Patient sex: M
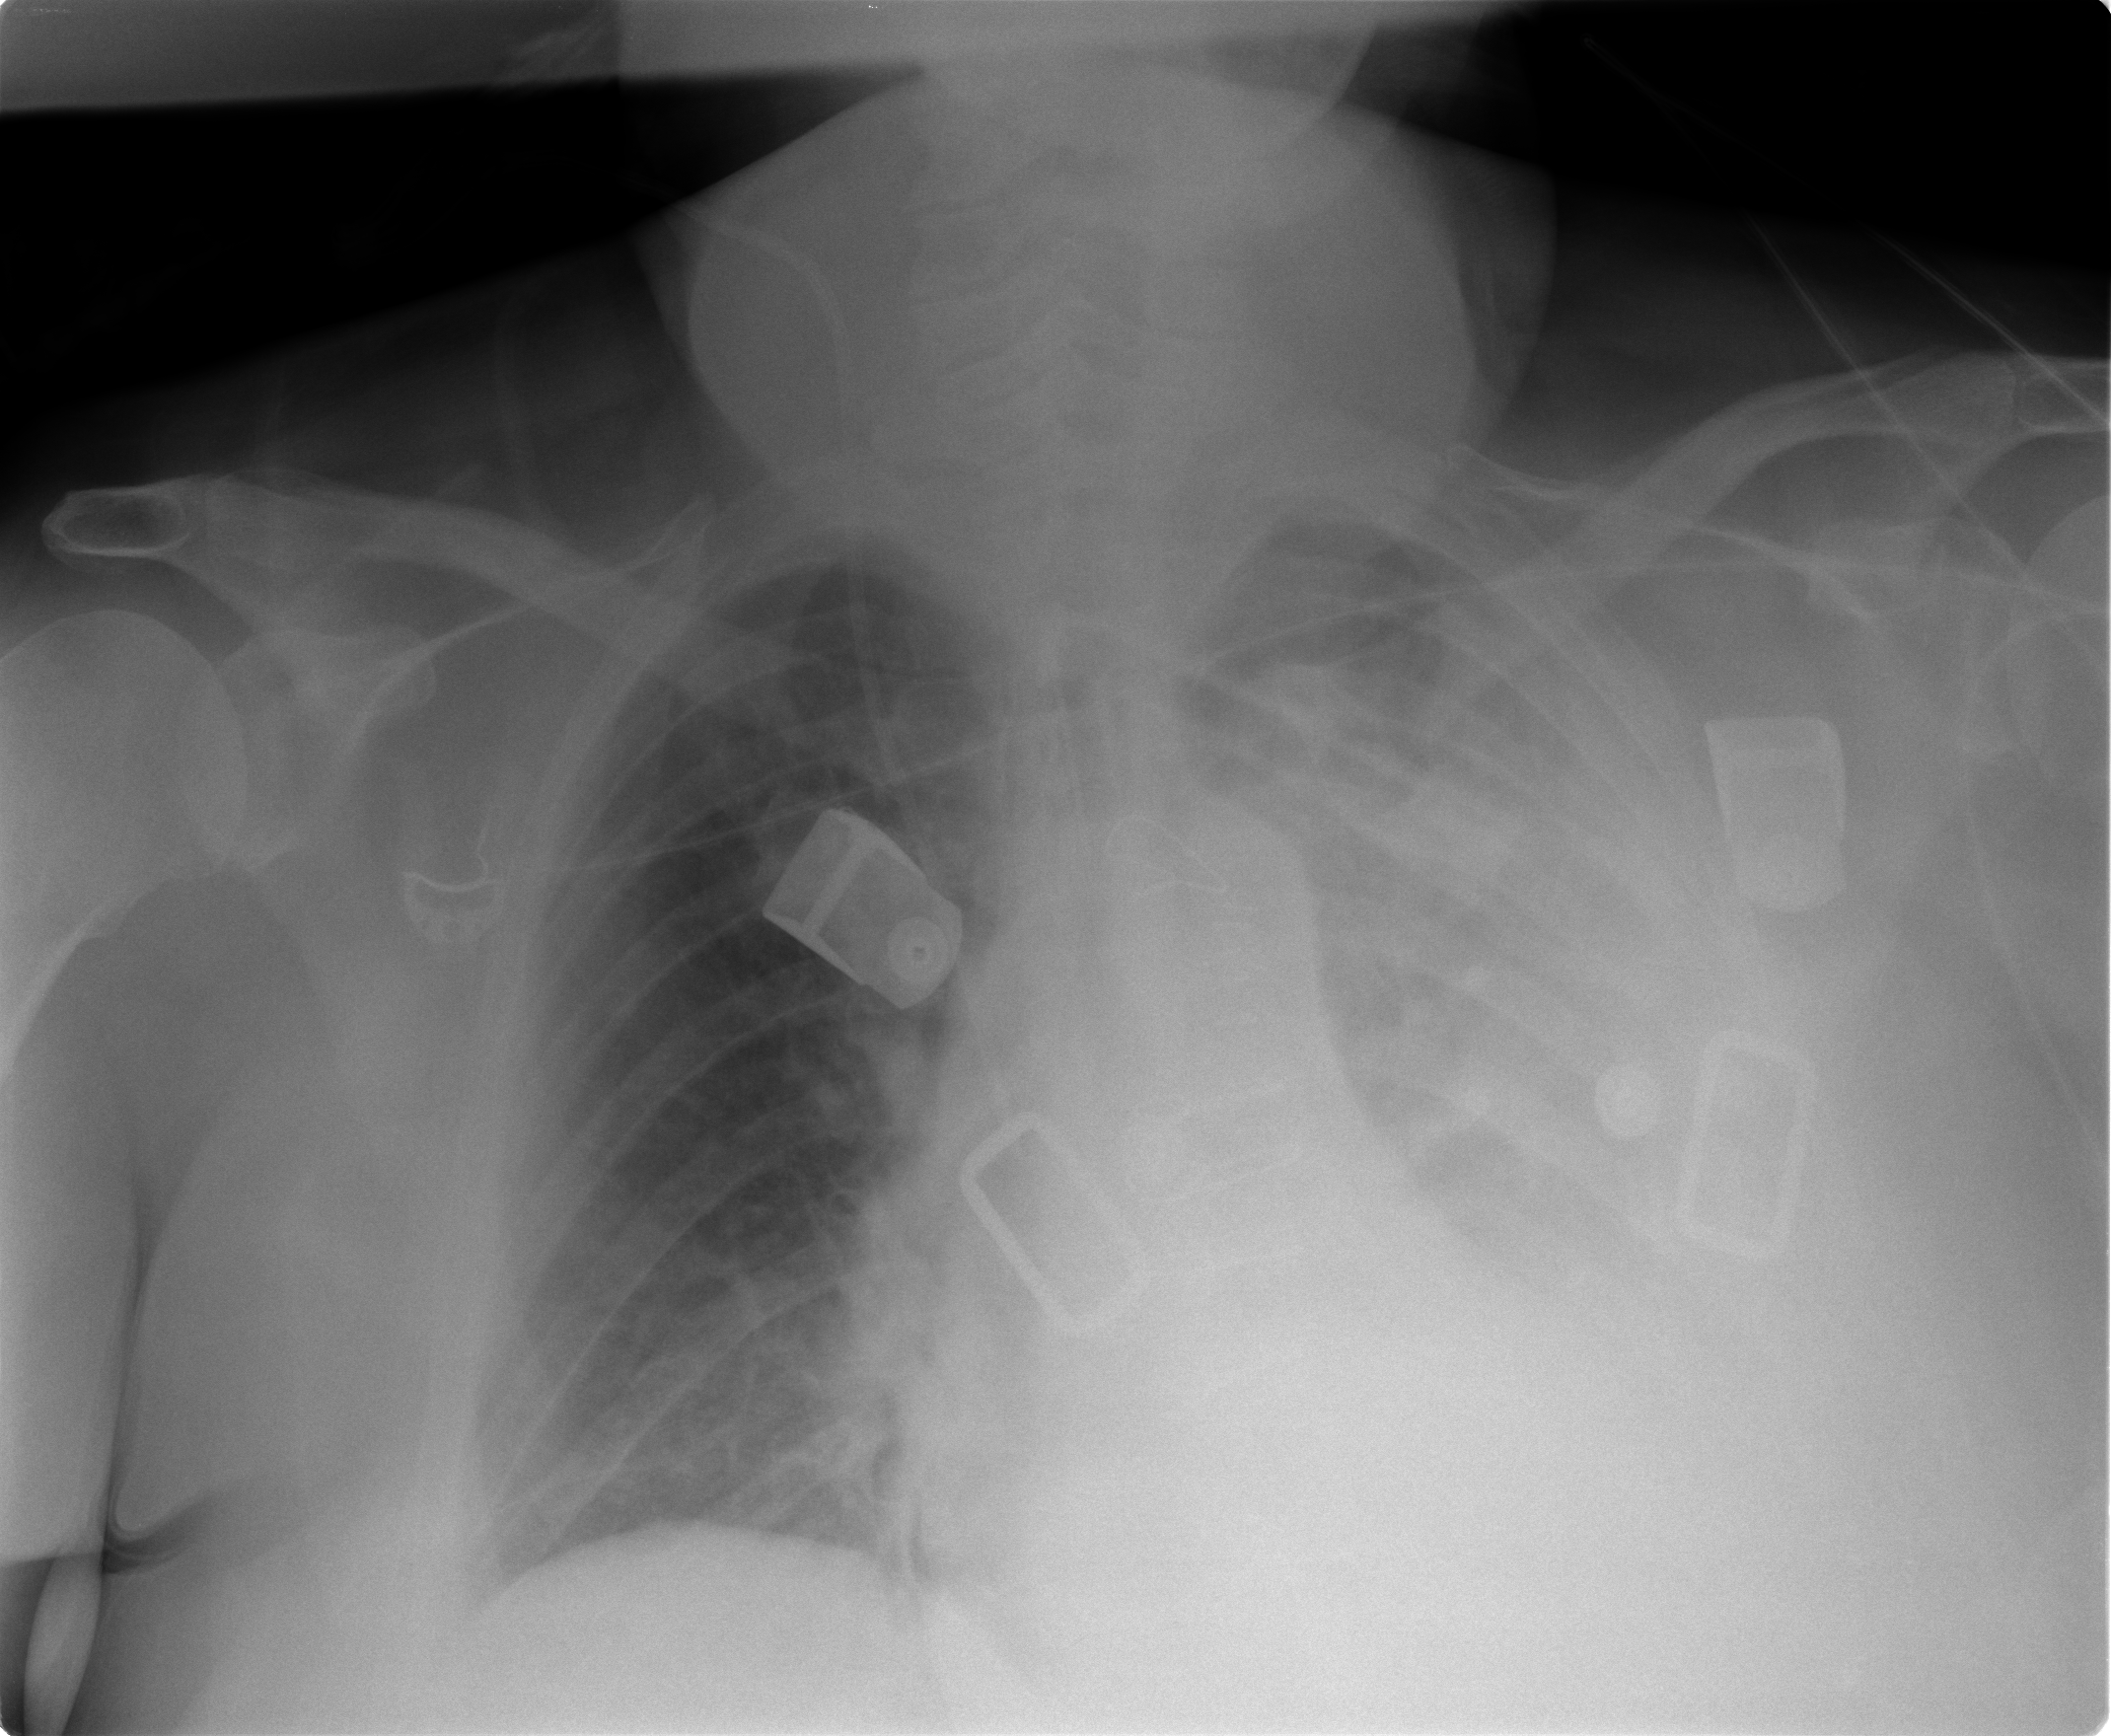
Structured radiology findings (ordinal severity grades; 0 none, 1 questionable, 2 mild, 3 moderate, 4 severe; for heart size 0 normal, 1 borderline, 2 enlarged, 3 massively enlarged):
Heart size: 0
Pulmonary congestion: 1
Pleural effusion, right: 1
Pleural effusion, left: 4
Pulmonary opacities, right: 1
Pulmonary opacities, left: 3
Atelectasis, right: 1
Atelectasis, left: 2